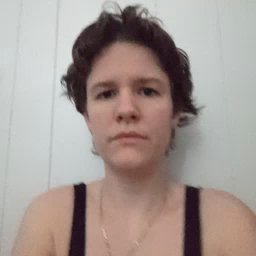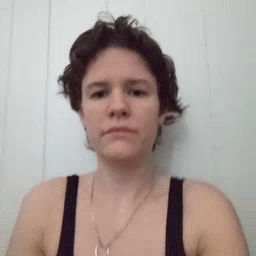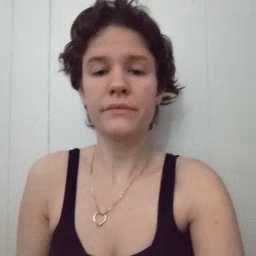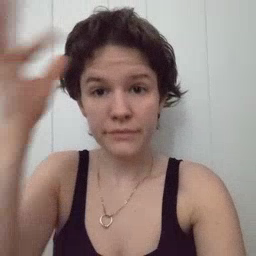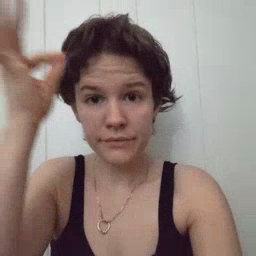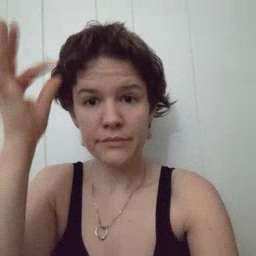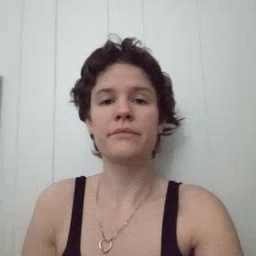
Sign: hair